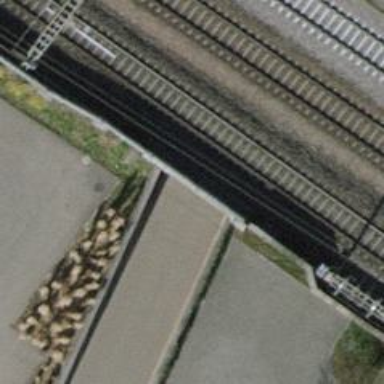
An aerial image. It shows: Asphalt track with grade1 quality. It is designed for agricultural vehicles.